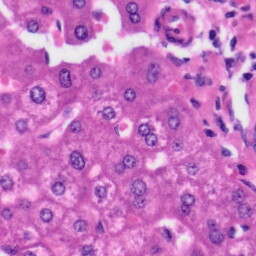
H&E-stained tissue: Liver